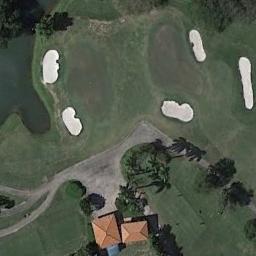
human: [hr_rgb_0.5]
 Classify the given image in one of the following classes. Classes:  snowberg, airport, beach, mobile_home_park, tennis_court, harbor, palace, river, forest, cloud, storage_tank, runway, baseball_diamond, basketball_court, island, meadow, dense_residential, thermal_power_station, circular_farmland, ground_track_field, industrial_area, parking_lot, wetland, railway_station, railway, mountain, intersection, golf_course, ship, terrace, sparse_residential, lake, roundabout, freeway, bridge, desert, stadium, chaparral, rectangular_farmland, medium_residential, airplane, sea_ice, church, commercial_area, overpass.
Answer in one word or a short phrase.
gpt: golf_course